RGB frame:
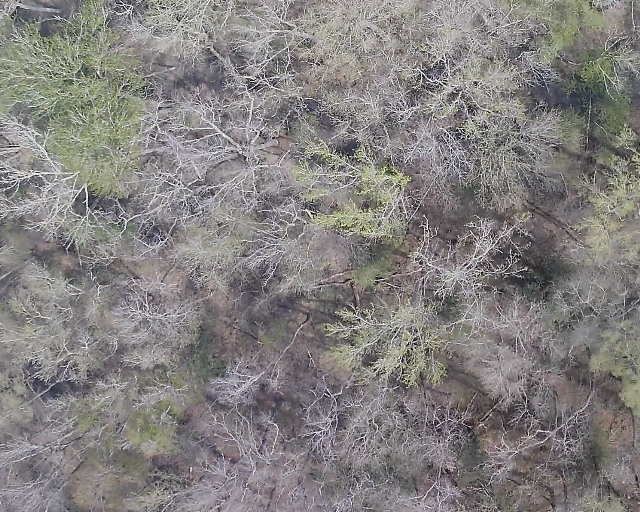
Thermal frame:
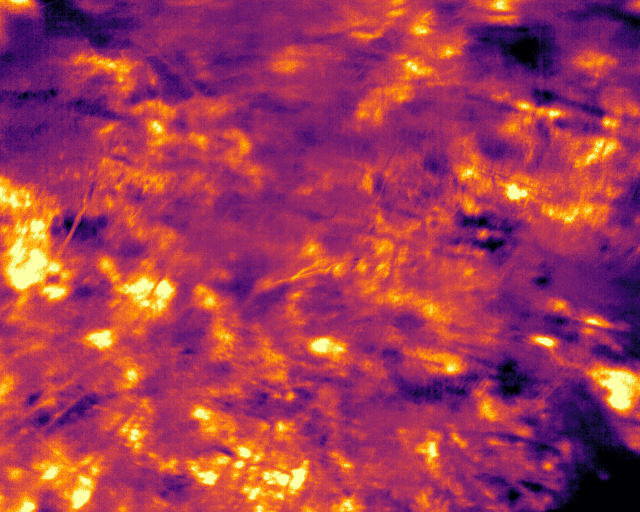
Captured: 2026-02-26 03:44:02
Pixels at or above 80 °C: 0 (fraction of frame: 0)